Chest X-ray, AP view. Patient: 41 years old, sex M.
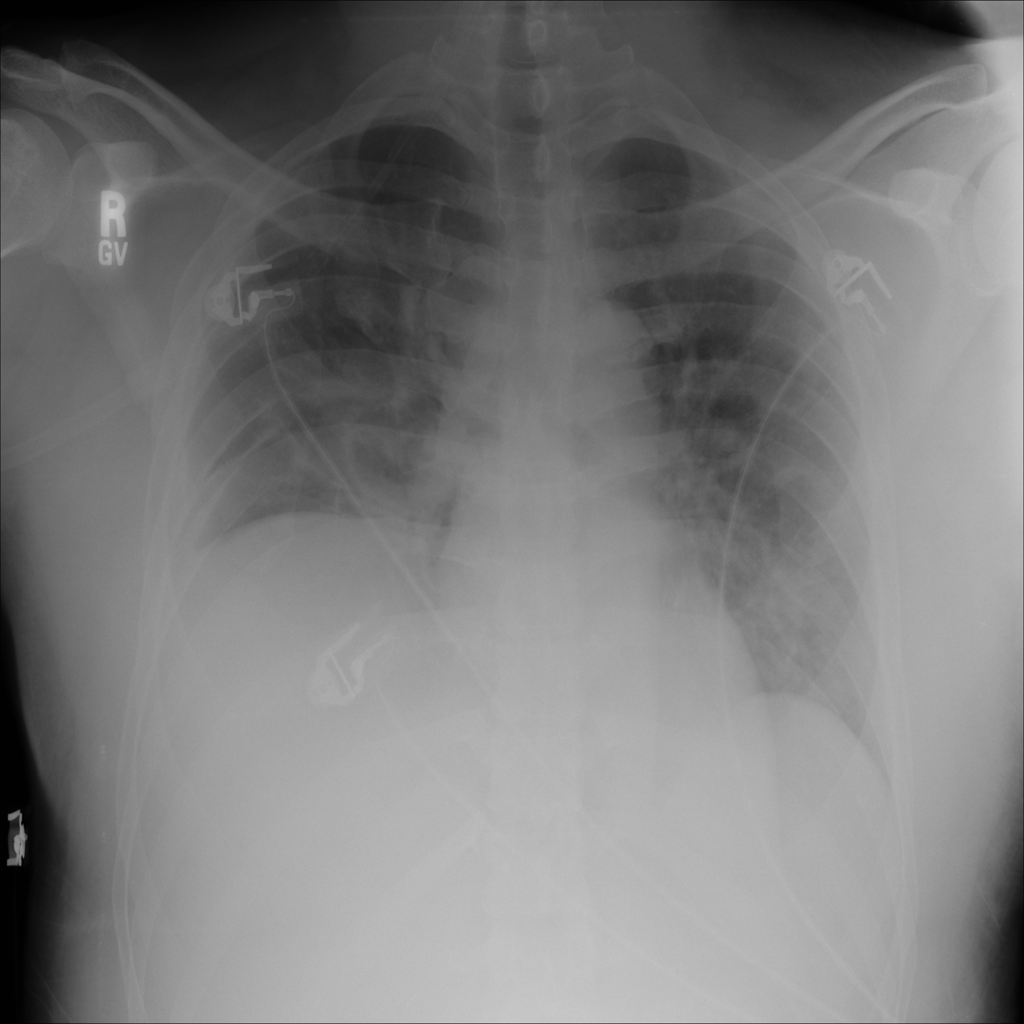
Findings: No Finding